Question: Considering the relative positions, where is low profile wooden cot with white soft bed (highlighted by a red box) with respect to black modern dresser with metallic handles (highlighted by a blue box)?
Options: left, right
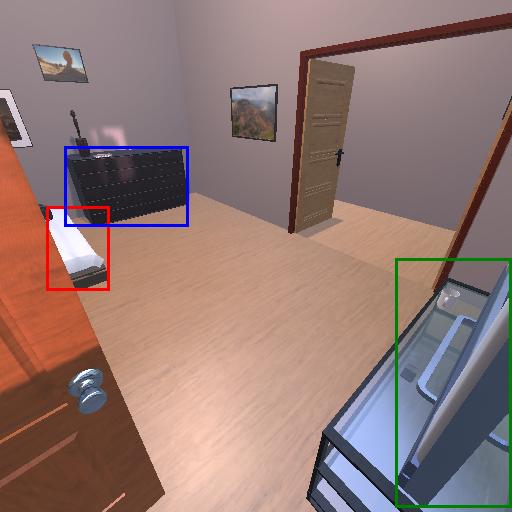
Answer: left